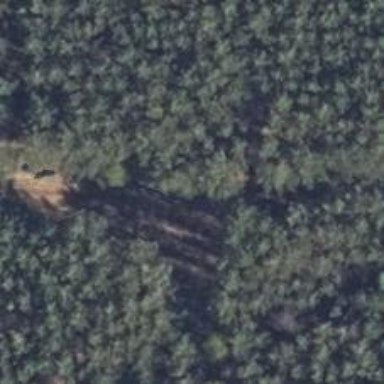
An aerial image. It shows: Hunting stand.